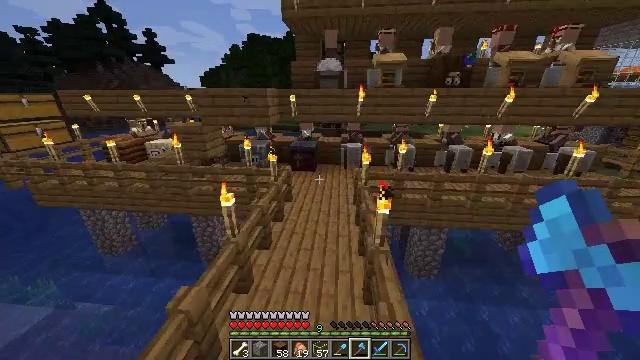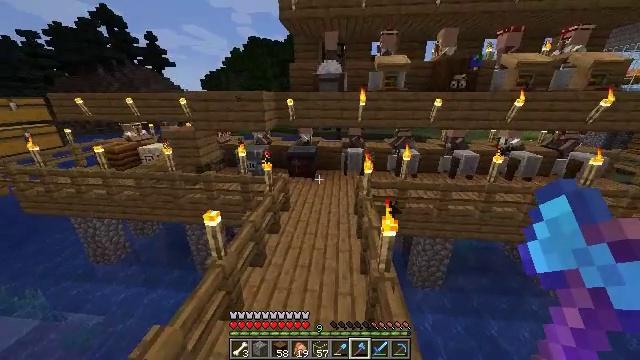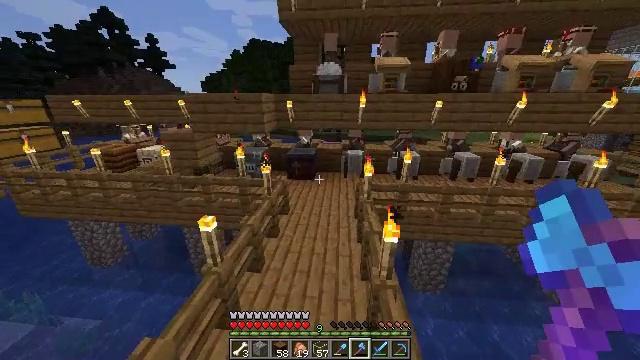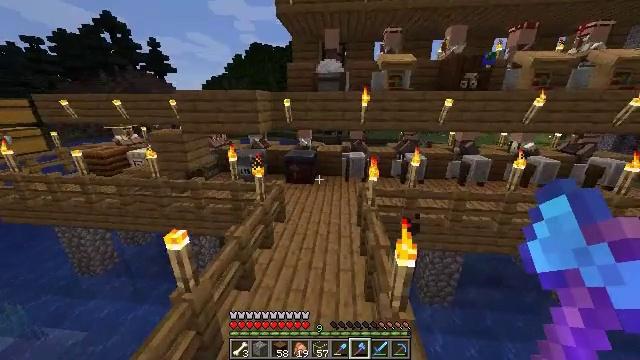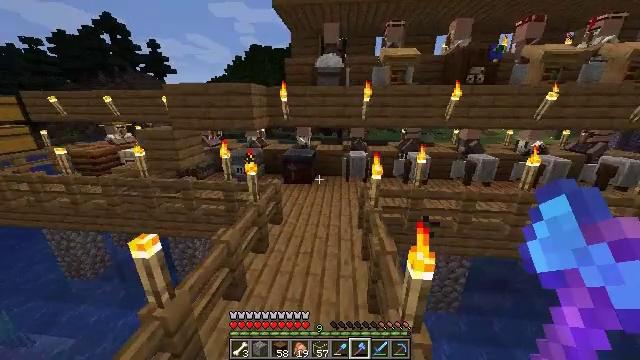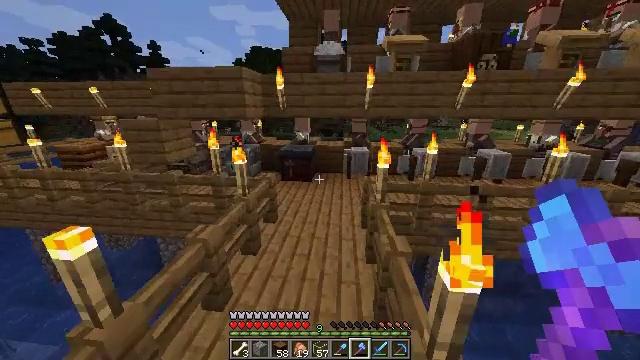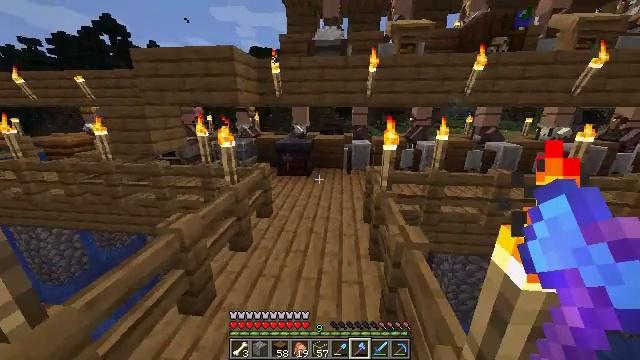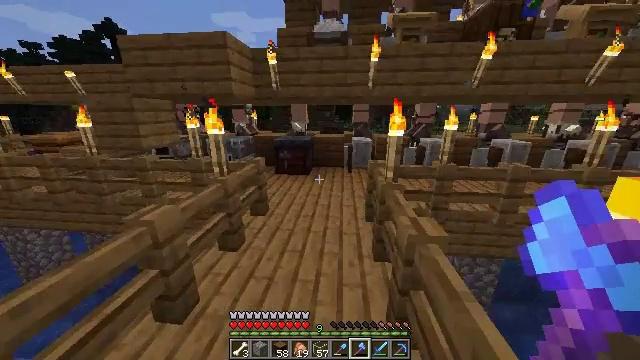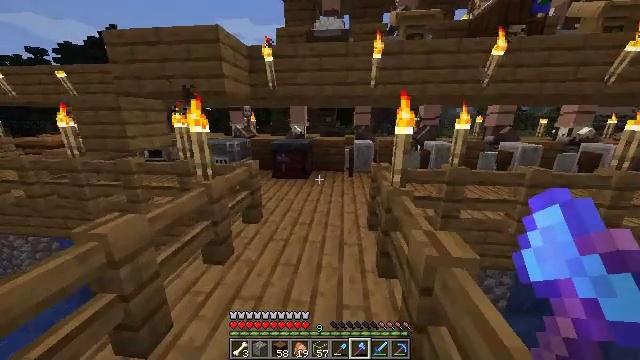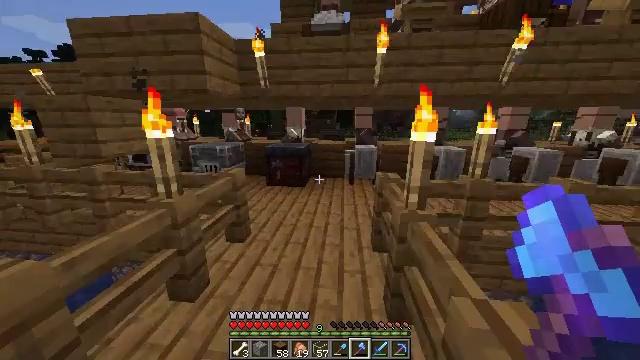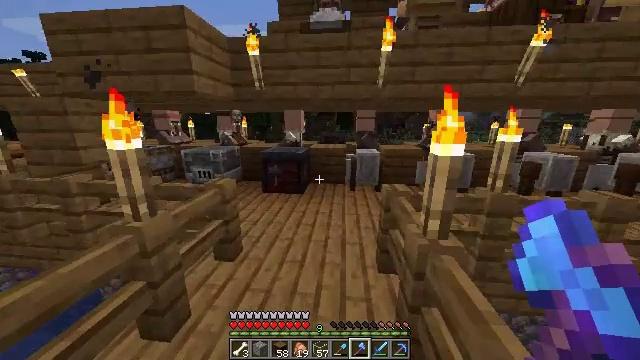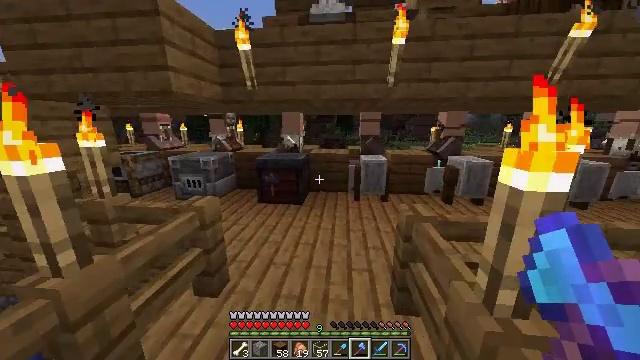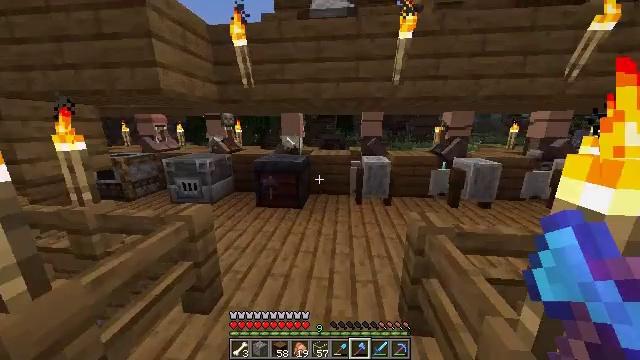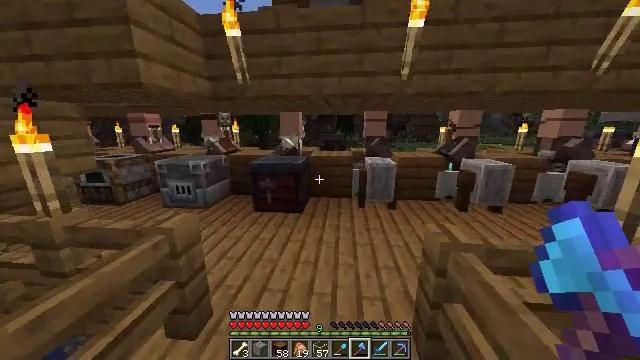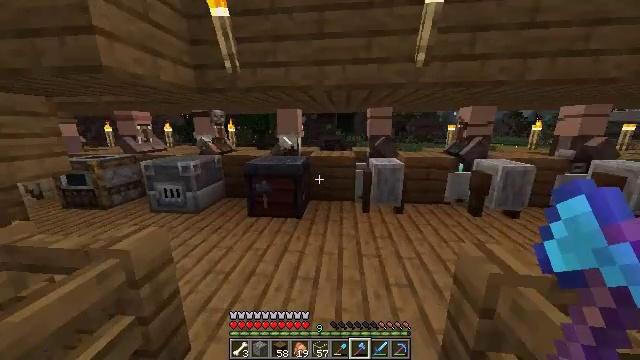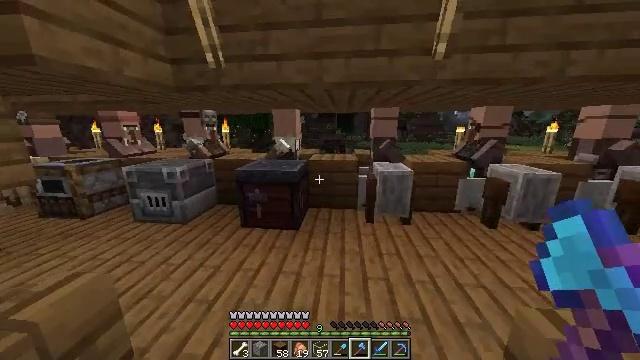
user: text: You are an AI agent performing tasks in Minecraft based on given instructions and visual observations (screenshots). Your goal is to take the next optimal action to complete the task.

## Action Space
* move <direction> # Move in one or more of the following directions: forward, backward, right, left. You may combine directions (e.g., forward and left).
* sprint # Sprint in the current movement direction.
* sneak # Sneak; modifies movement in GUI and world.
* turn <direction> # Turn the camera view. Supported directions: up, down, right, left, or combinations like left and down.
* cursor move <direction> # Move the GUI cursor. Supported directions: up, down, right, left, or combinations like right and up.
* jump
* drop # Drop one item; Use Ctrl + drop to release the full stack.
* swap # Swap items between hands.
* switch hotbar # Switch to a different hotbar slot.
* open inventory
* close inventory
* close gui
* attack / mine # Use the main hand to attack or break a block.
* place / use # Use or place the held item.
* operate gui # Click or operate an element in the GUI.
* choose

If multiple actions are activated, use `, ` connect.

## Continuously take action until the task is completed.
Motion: motion action
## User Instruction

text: Create chiseled stone bricks in the crafting table.
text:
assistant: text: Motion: move forward, jump
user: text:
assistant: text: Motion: move forward, jump
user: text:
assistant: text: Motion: move forward, jump
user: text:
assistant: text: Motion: move forward, jump
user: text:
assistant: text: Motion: move forward, jump
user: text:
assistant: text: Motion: move forward
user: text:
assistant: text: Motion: move forward, turn up
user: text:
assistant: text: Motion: move forward, sprint, turn up
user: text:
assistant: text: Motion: move forward, sprint
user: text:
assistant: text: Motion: move forward, sprint
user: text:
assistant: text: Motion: move forward, sprint
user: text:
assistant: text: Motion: move forward
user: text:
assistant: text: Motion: move forward
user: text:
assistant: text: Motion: move forward
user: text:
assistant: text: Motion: move forward
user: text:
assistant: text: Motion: move forward
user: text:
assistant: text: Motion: move forward
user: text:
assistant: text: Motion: move forward
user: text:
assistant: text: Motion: no_op
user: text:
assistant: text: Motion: no_op
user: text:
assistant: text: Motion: no_op
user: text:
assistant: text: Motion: no_op
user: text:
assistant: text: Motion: turn right
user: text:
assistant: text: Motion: turn right
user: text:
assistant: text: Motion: turn right and up
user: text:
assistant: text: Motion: turn right and up
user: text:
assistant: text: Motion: turn right
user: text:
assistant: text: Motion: no_op
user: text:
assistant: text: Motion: no_op
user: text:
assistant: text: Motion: turn right